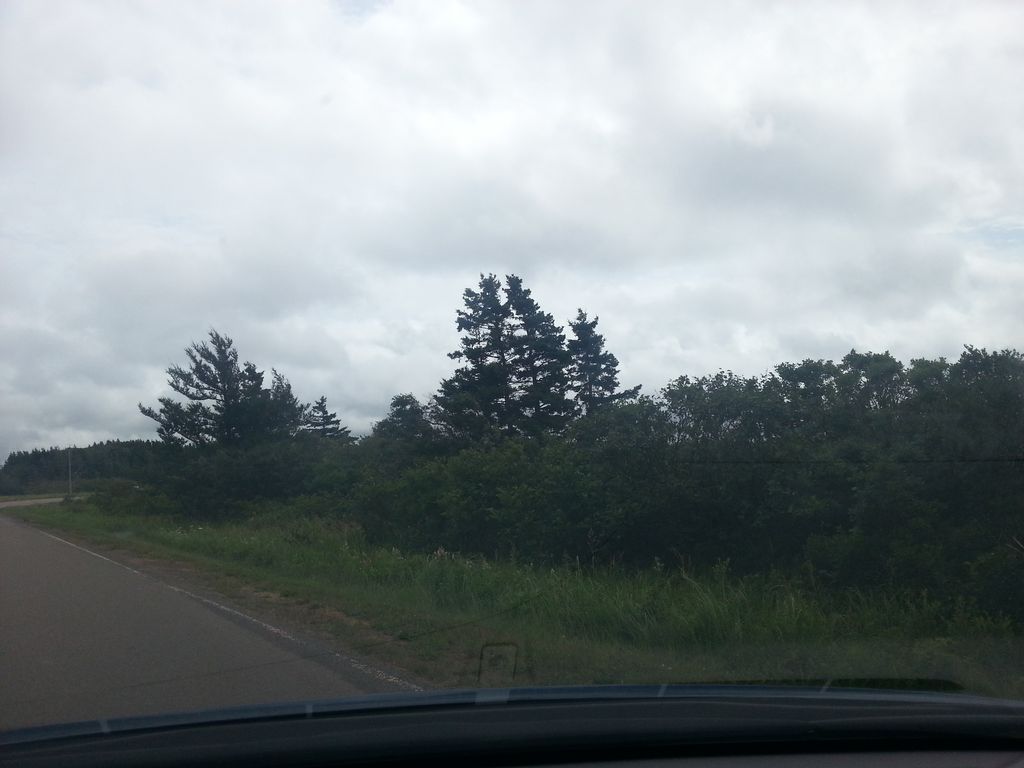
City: charlottetown